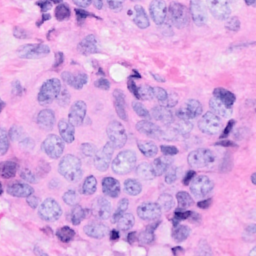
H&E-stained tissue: Breast